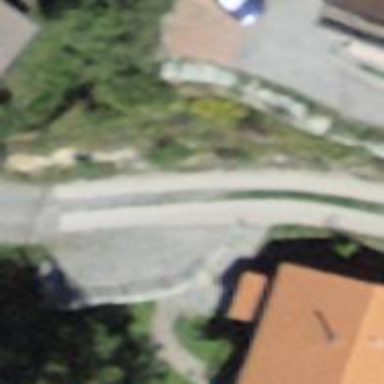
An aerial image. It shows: Residential road with grade2 track surface.